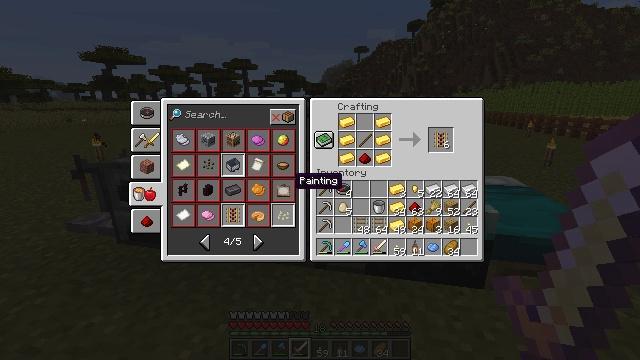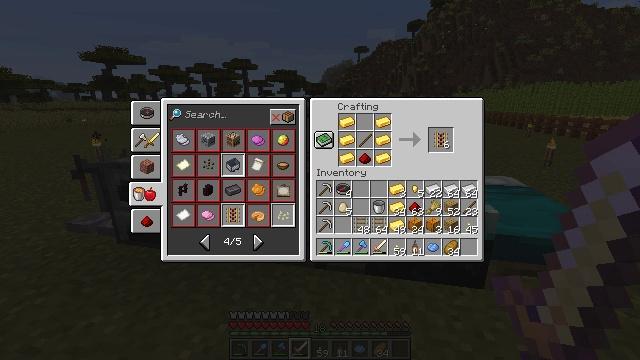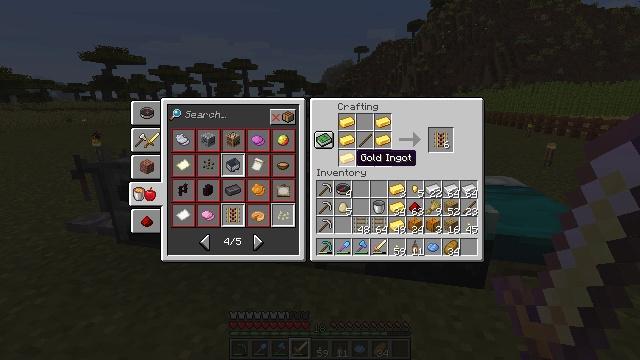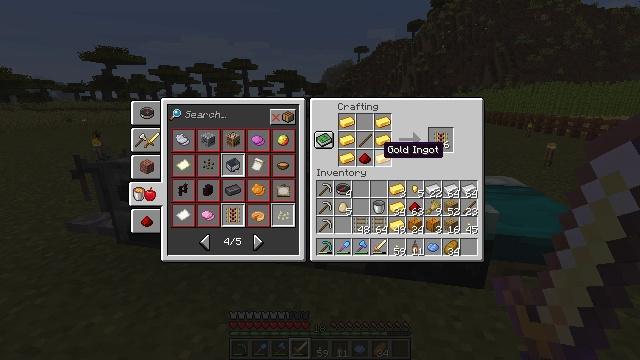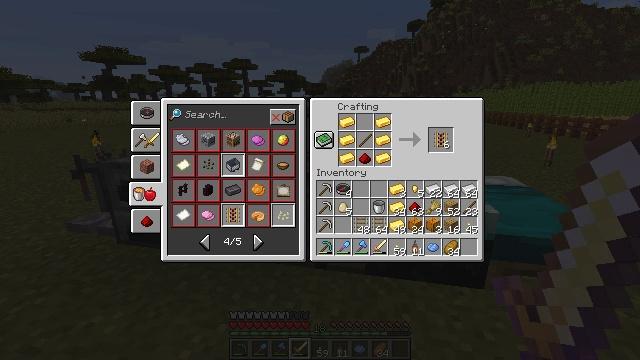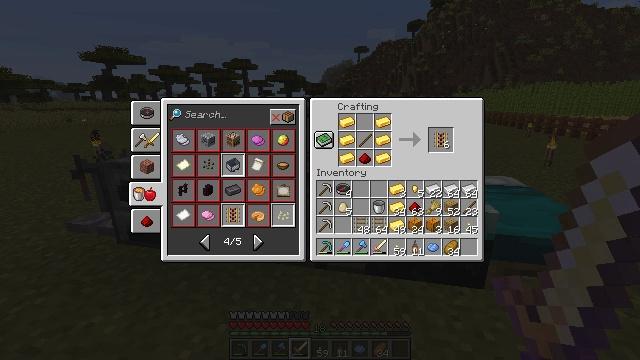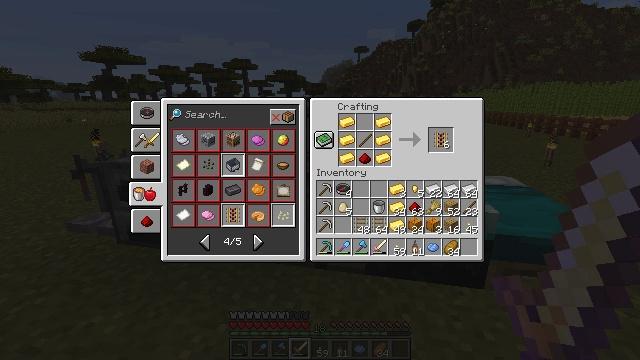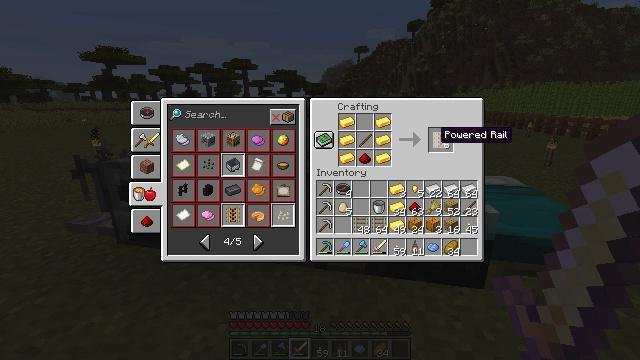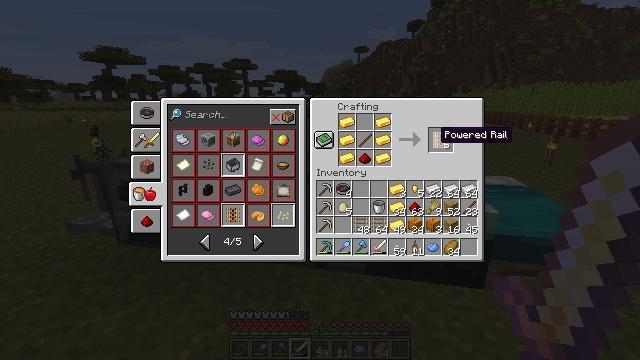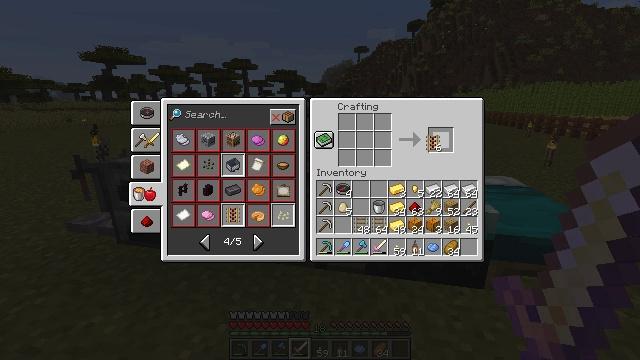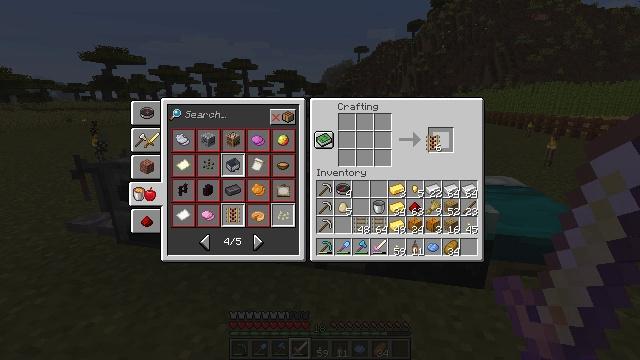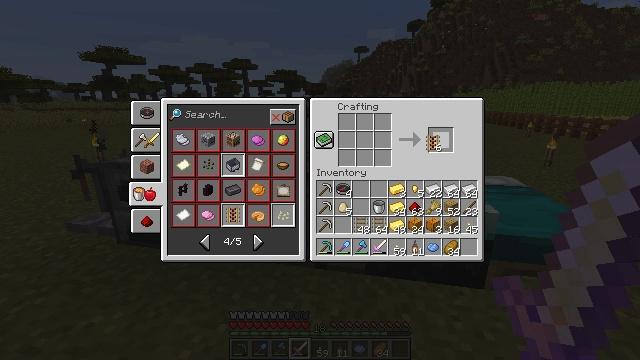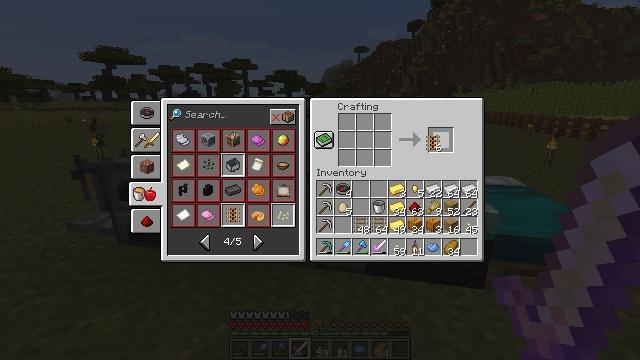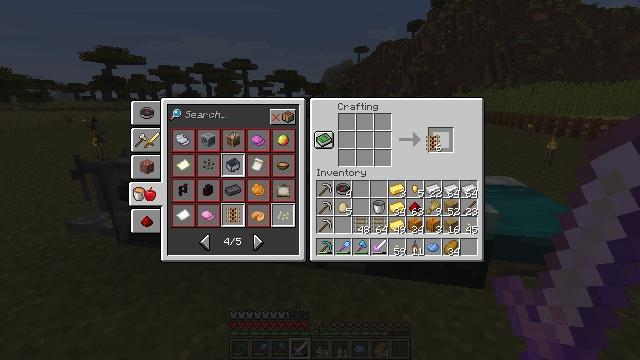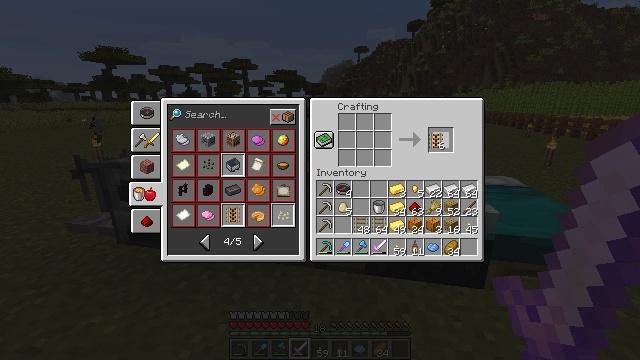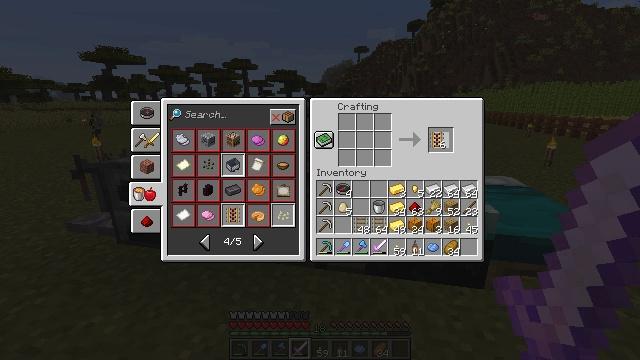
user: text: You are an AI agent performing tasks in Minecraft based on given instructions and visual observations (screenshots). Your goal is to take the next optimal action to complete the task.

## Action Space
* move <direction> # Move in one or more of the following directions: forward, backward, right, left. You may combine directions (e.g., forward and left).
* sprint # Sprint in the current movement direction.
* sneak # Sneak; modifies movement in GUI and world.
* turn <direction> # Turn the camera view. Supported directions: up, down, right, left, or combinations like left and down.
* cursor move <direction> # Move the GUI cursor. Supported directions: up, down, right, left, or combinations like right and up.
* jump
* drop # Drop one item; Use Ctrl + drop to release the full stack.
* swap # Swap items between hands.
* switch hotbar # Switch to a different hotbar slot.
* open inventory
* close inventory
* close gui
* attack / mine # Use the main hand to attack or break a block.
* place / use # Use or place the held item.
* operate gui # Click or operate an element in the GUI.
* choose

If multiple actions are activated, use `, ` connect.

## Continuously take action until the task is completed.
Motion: motion action
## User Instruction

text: Use gold ingots to craft the powered rail.
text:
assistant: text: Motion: cursor move right and up
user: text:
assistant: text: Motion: cursor move right and up
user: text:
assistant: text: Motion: cursor move right and up
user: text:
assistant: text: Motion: cursor move right
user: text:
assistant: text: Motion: cursor move right
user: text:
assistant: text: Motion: cursor move right
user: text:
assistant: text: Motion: no_op
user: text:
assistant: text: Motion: no_op
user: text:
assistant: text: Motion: operate gui
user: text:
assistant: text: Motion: operate gui
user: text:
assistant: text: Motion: operate gui
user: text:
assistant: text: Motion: no_op
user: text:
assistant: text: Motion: no_op
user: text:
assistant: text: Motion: no_op
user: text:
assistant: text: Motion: no_op
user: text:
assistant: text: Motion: no_op
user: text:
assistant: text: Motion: no_op
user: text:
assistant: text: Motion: no_op
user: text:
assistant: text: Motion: no_op
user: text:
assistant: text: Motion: cursor move left and down
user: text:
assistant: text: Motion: cursor move left and down
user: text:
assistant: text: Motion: cursor move left and down
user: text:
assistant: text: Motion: no_op
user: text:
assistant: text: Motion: no_op
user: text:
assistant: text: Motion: no_op
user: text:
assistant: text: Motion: no_op
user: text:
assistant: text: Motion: no_op
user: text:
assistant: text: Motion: cursor move left
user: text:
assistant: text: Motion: cursor move left
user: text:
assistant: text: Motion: cursor move left